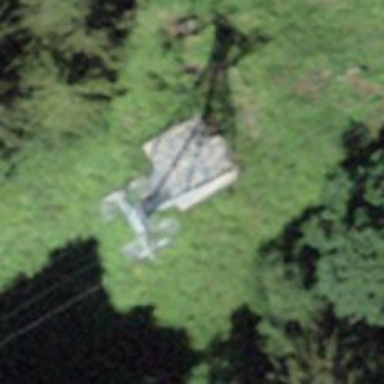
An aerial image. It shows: Pylon for aerialway.